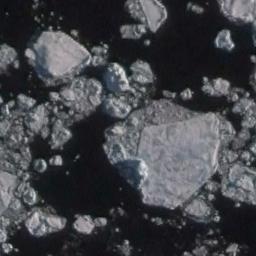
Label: sea_ice